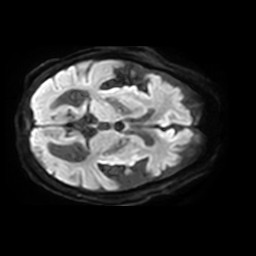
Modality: TRACE
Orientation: axial
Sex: female
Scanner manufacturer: philips
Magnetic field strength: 3 T
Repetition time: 3.725 s
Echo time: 0.05939 s